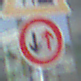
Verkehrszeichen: VorrangDesGegenverkehrs
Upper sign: Arbeitsstelle
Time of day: MorningAfternoon
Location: Outdoor (Urban)
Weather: PartlyCloudy
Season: NotSpecified
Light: Natural